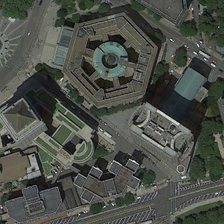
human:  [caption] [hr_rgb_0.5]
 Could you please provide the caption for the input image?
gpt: several buildings and some green trees are near a church .

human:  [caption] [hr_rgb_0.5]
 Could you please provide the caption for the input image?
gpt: several buildings and some green trees are near a church .

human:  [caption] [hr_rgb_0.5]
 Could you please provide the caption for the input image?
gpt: several buildings and some green trees are near a church .

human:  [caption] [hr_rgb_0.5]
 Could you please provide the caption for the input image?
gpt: several buildings and some green trees are near a church .

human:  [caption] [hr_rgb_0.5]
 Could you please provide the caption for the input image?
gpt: several buildings and some green trees are near a church .